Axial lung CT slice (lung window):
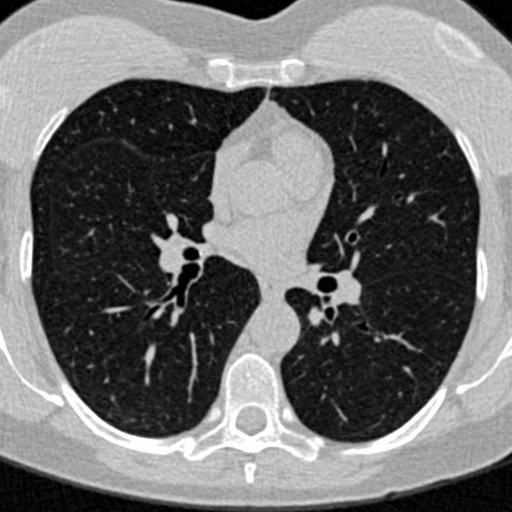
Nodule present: no